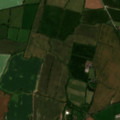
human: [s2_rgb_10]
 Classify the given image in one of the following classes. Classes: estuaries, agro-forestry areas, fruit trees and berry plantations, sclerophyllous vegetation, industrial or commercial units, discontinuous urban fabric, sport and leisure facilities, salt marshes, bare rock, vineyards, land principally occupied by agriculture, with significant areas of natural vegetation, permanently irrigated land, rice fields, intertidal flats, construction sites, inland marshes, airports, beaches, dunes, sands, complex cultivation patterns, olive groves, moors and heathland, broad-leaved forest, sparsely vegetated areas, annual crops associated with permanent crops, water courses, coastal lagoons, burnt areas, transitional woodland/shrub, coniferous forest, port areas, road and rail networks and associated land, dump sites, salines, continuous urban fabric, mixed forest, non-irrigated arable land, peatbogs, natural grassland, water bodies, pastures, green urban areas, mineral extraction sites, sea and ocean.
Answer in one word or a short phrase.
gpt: non-irrigated arable land, pastures, complex cultivation patterns